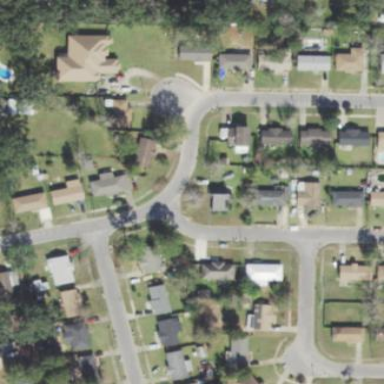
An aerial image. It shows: Residential area consisting of single-family homes.